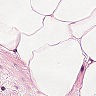
Metastatic tissue present: no